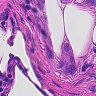
Metastatic tissue present: yes